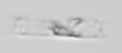
Label: Cerataulina_pelagica